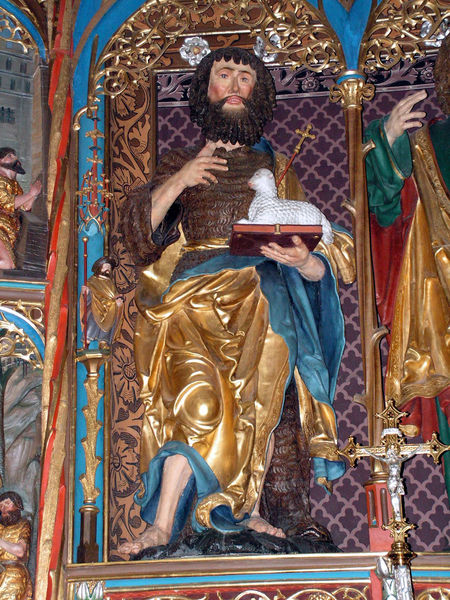
Titel: Pfarrkirche St. Johannes in Landau an der Isar
Standort: Landau an der Isar, Pfarrkirche St. Johannes (EU - D - Bayern)
Schlagwörter: blau, hand, mann, braun, säule, blüten, rot, muster, bart, figur, gewand, gold, locken, thron, detail, lamm, buch, kreuz, barfuß, sakral skulptur lamm gottes  farbe gold